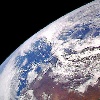
Label: cloud